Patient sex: F
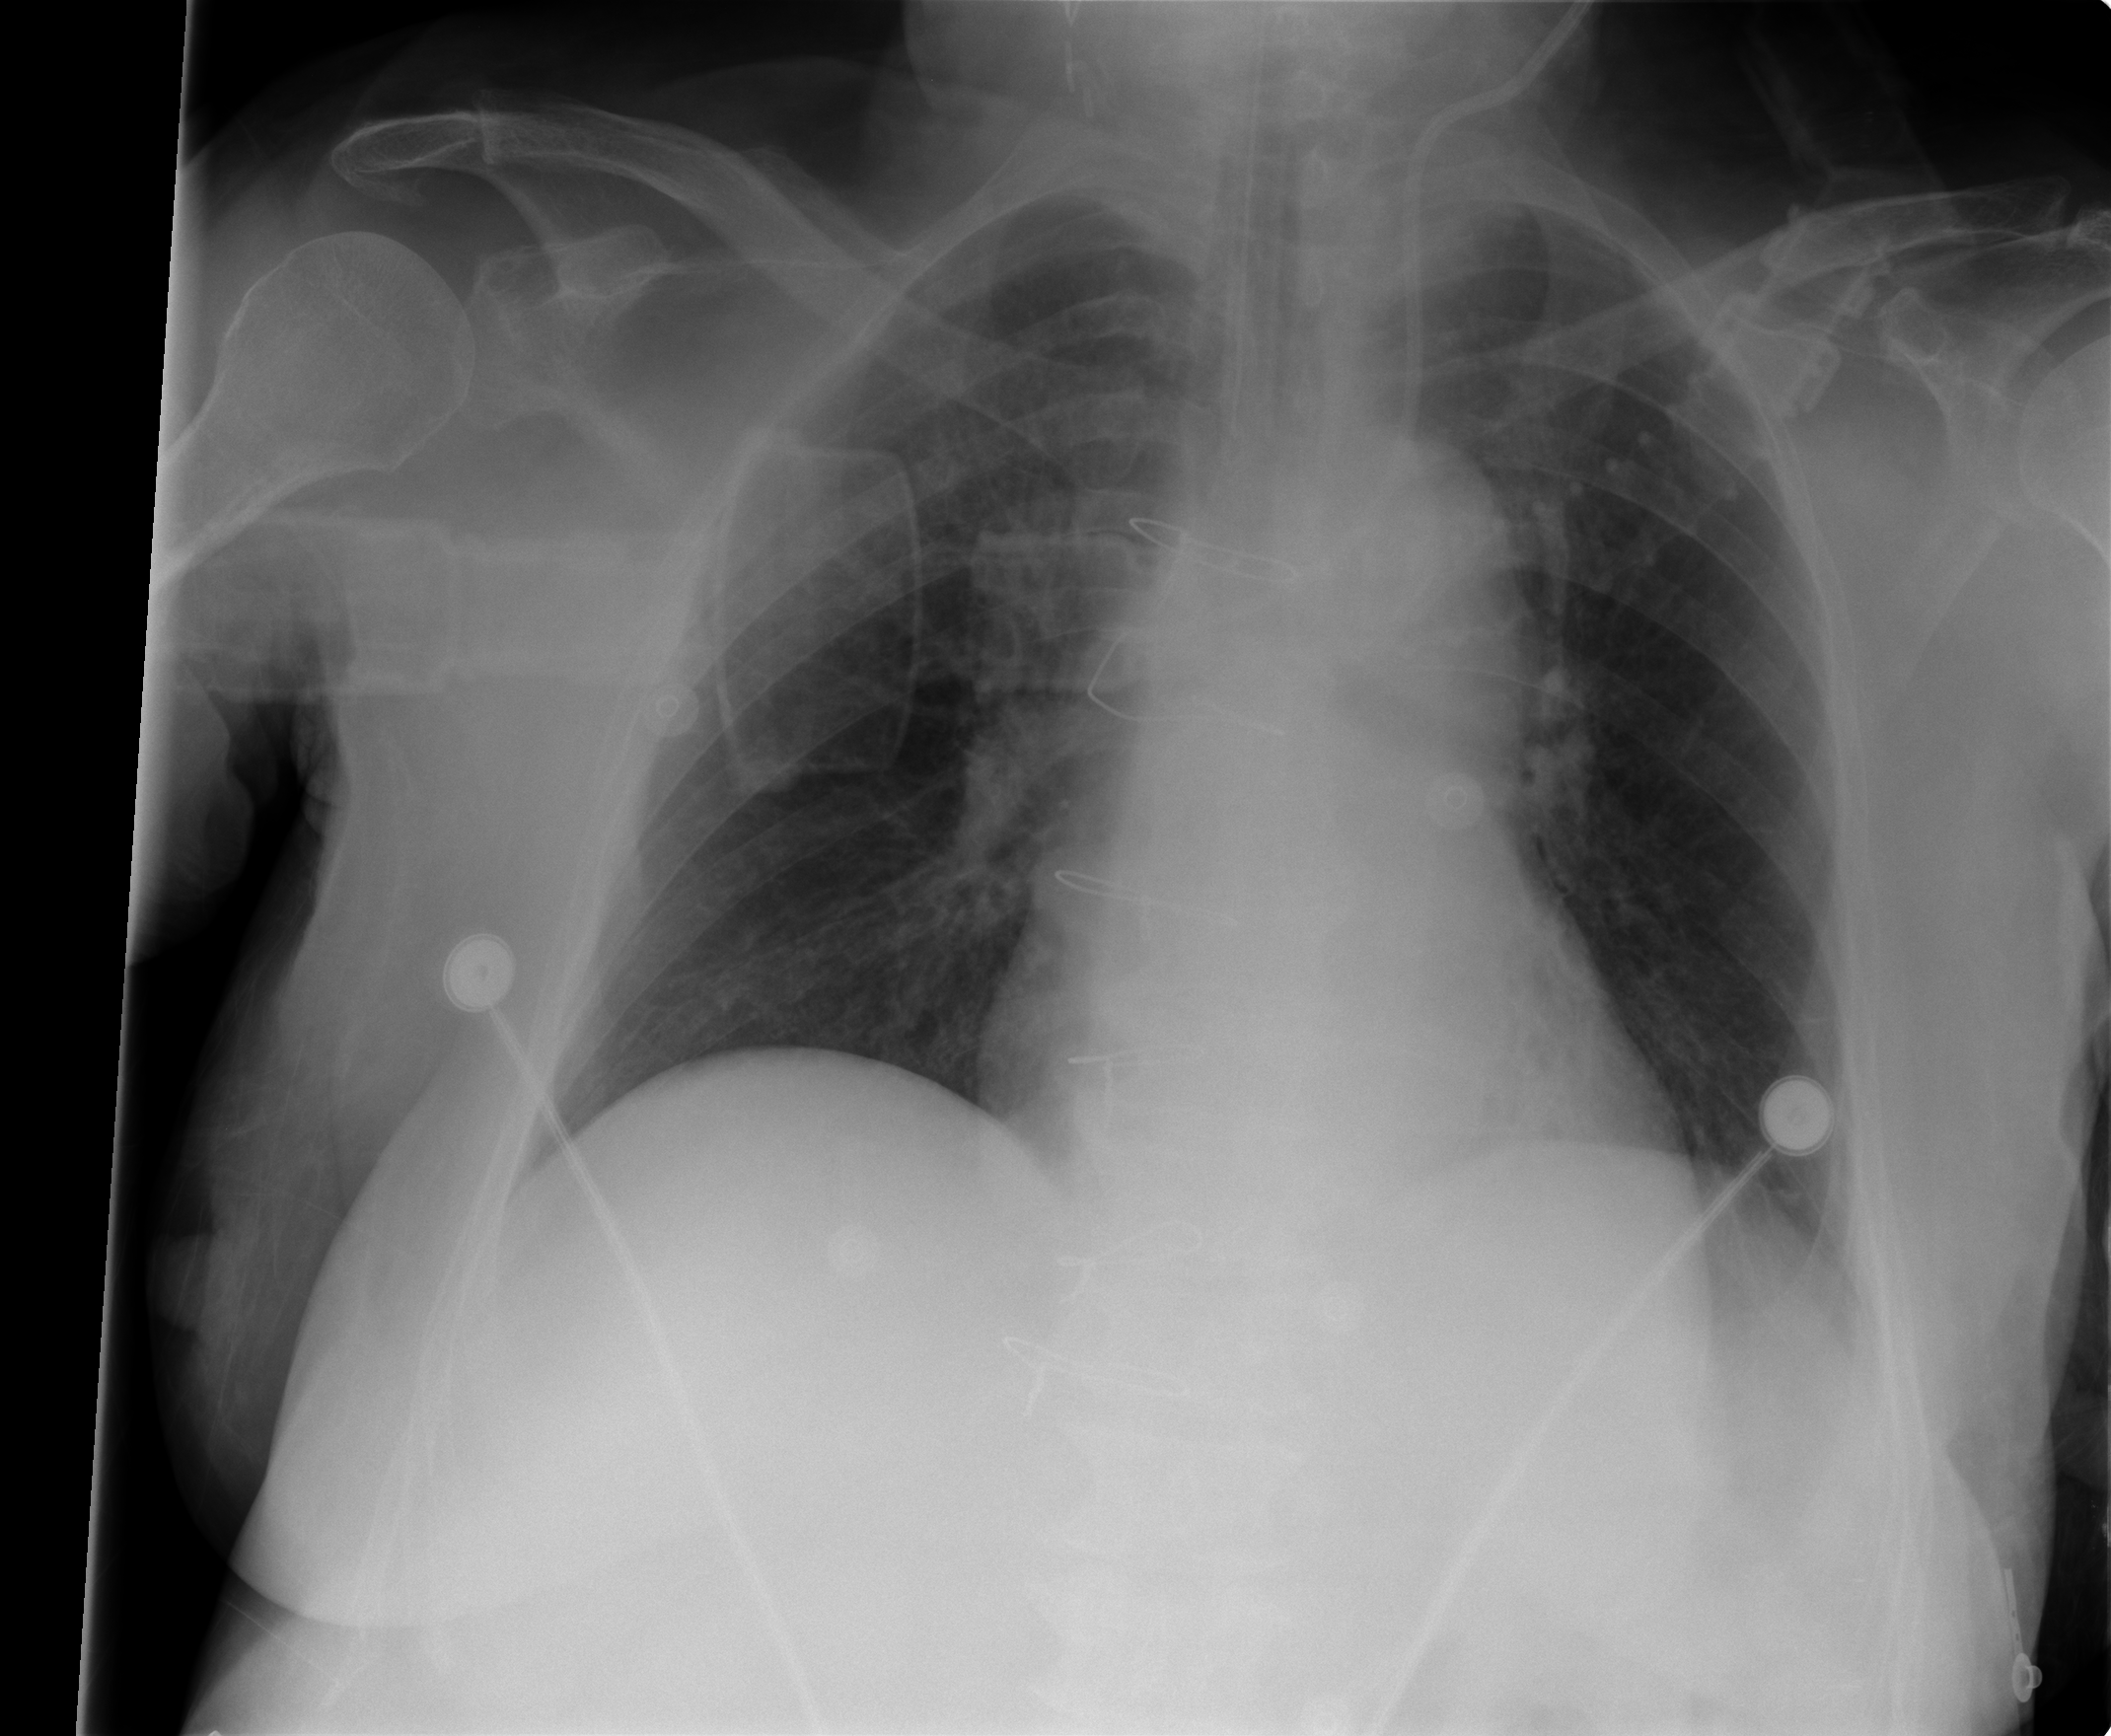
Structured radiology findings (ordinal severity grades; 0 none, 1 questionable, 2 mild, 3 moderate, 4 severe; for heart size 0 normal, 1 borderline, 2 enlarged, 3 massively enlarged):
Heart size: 2
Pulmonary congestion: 2
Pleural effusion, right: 0
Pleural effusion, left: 0
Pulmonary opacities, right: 1
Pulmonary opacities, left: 0
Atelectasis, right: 1
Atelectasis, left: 0